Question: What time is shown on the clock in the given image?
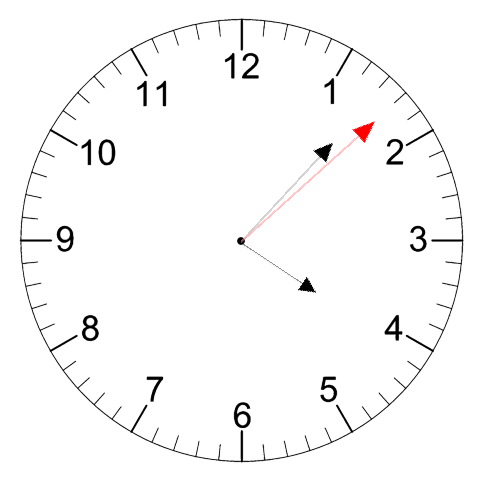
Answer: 04:07:08